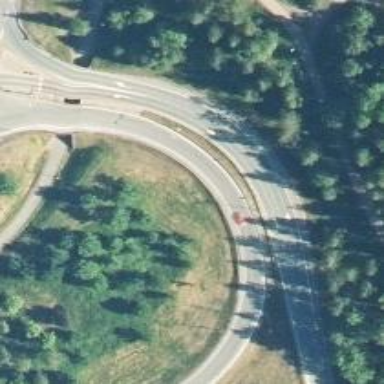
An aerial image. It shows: Asphalt motorway link.